Question: I want to know, how to create a button that looks like this: (everything inside the gray container is a button)
How can I put picture and text inside button? XTemplate? CSS in text property?
Thank you!
Sencha Touch 2

Solution:
'''
{
xtype: 'button',
html: '<img style="margin-left: 35px;" src="http://www.timwickstrom.com/wp-content/uploads/2011/06/beer1.png" width="200" height="200" /><br /><span style="your style">Beer</span>',
}
'''
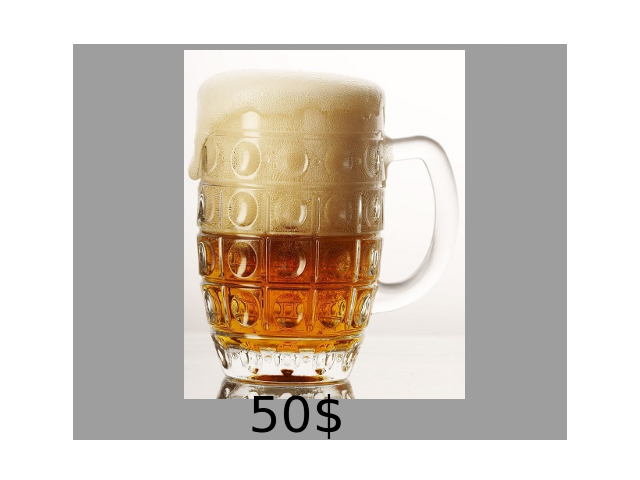
Answer: You can try to use <URL>:
'''
xtype: 'button',
html: '<img src="your image source"/> width="" height=""'
text: '50$'
'''